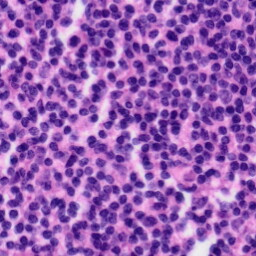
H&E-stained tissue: Tonsil